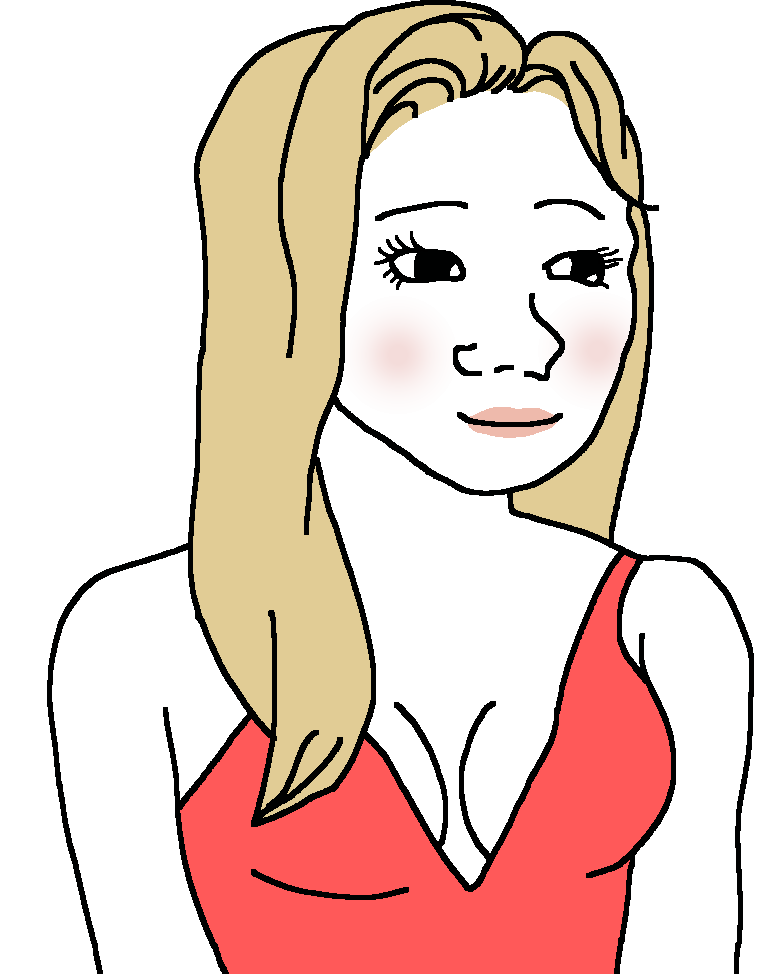
Label: 5_Trad_Wife